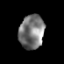
Tissue: prostate
Cell type: T cells
Senescence score: 0.3608
Nuclear area (px): 831
Mean DAPI intensity: 121.99